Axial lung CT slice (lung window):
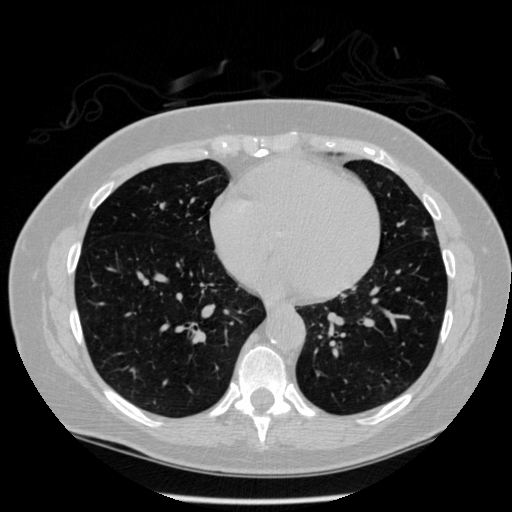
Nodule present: no